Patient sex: M
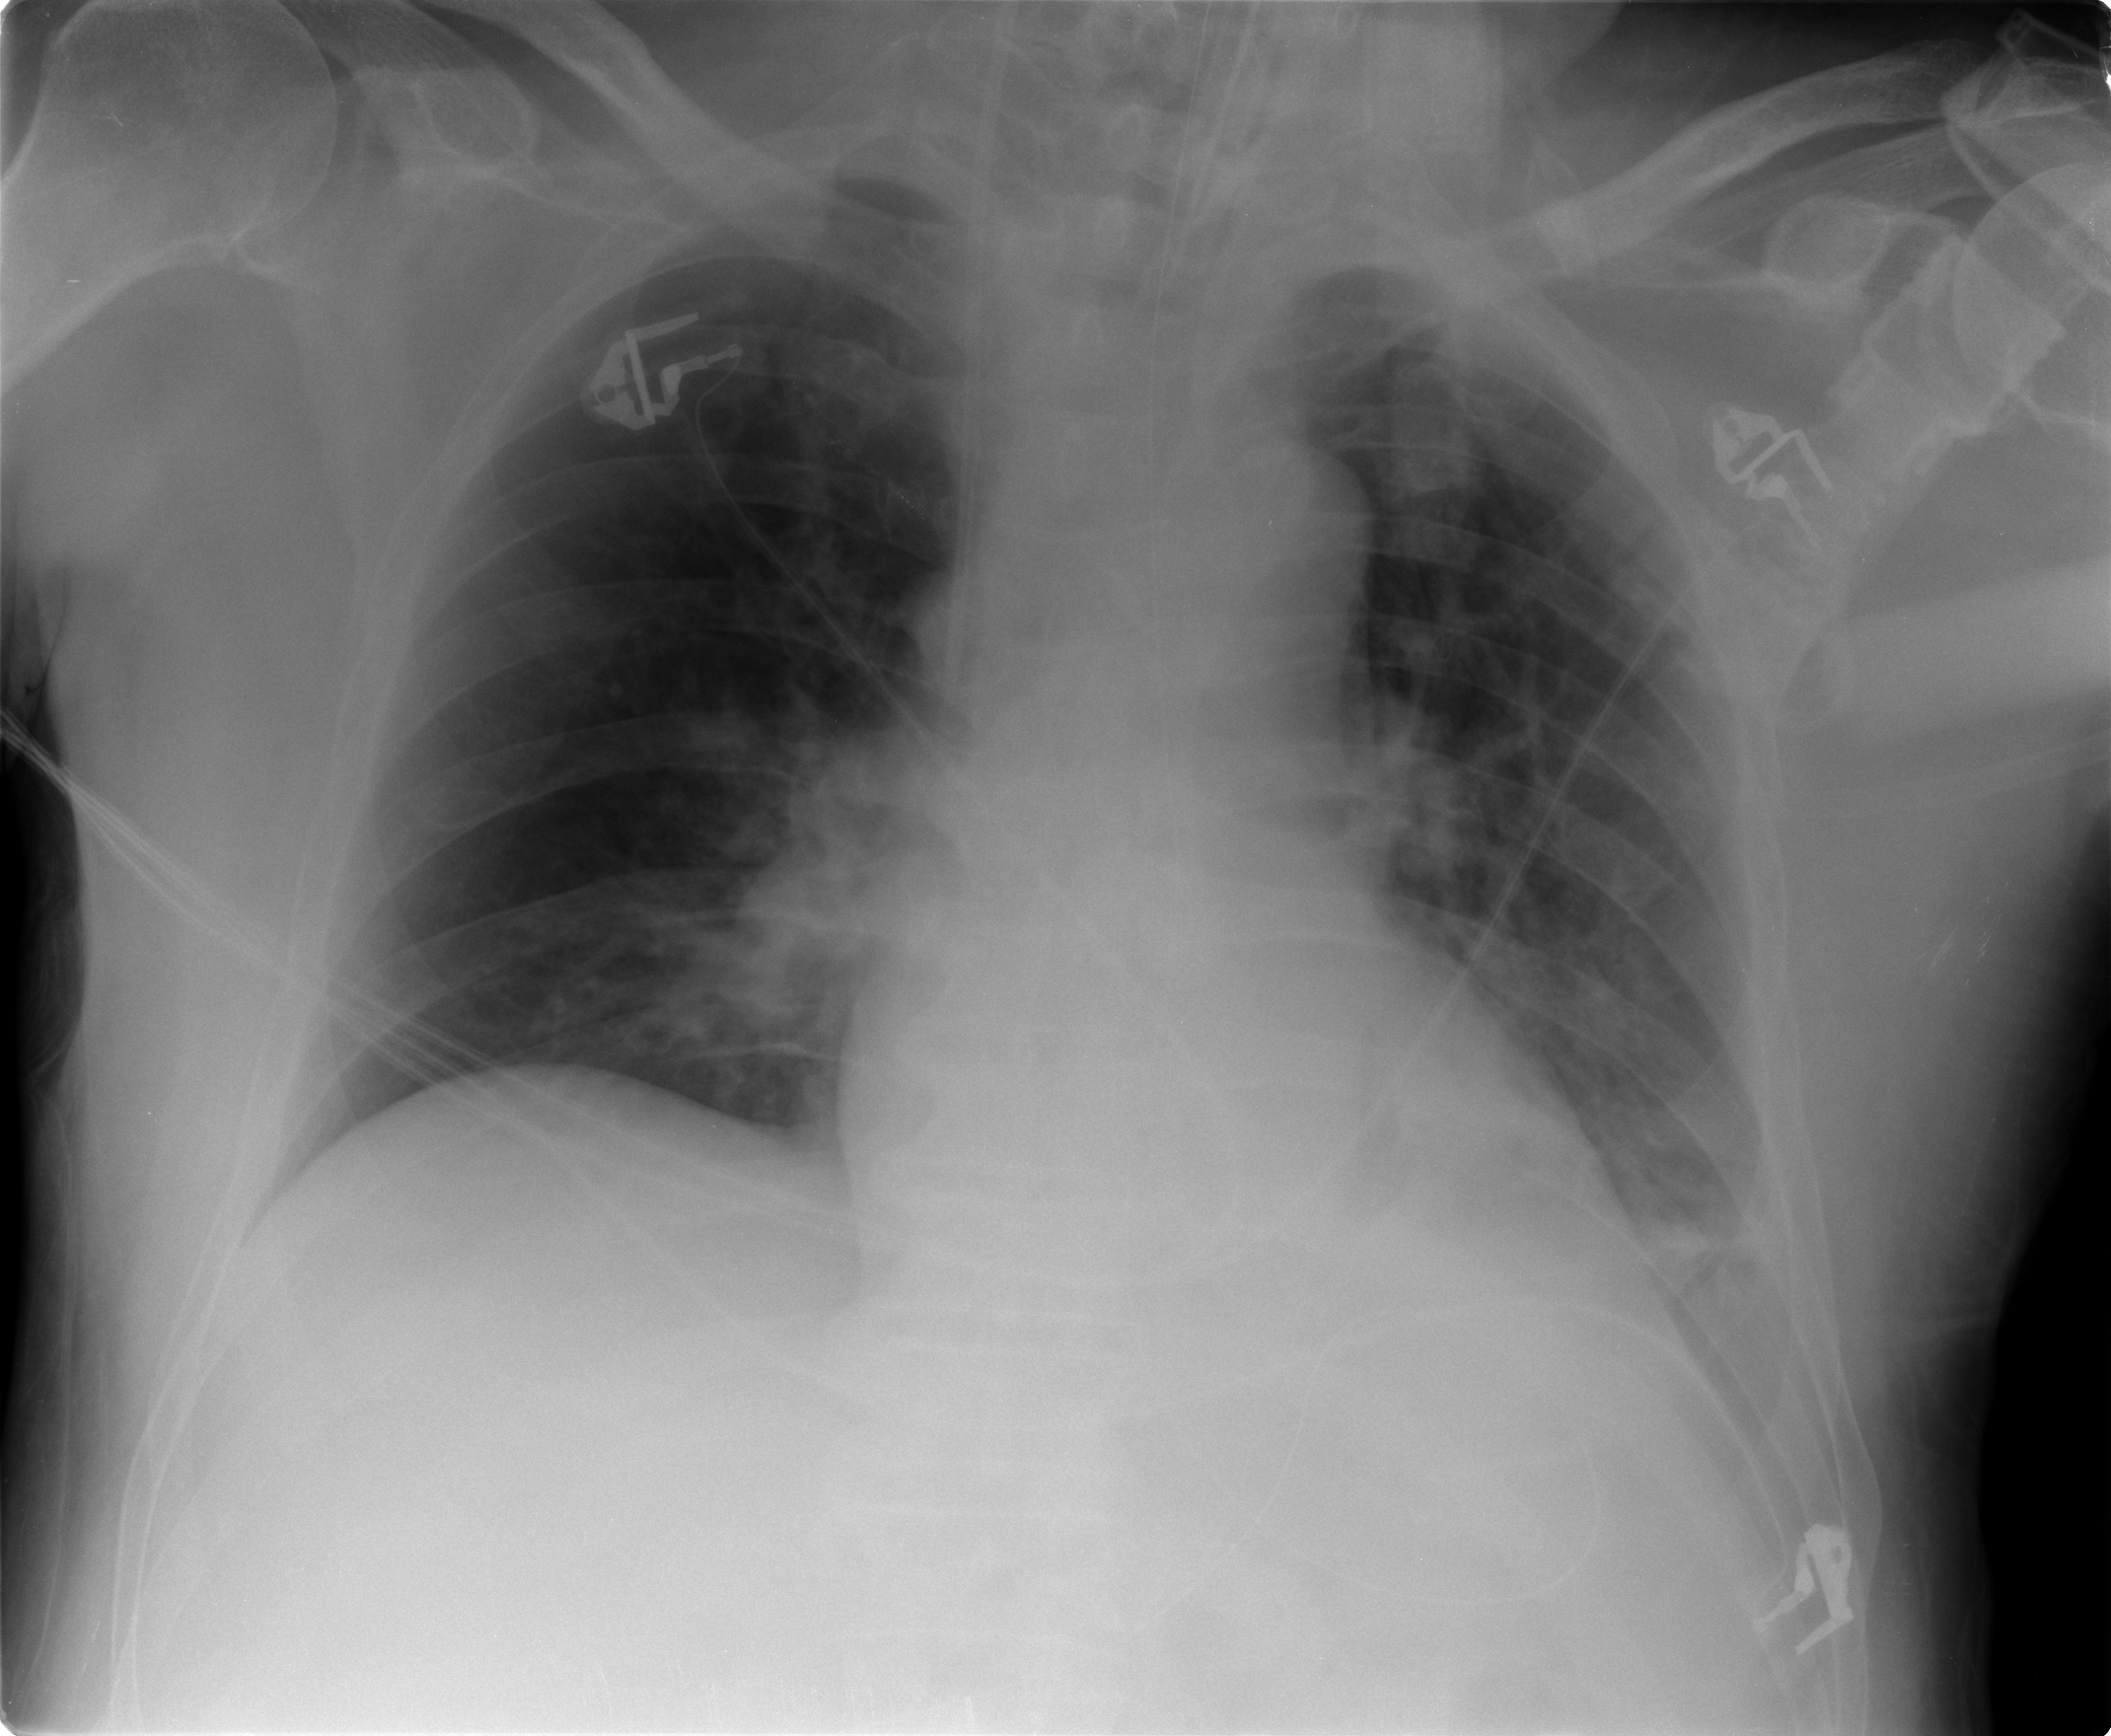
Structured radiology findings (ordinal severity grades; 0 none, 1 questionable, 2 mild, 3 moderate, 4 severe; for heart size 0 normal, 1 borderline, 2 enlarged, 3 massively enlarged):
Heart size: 0
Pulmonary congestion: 0
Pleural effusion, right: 0
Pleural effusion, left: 1
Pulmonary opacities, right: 0
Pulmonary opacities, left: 2
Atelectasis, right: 1
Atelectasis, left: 2